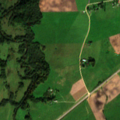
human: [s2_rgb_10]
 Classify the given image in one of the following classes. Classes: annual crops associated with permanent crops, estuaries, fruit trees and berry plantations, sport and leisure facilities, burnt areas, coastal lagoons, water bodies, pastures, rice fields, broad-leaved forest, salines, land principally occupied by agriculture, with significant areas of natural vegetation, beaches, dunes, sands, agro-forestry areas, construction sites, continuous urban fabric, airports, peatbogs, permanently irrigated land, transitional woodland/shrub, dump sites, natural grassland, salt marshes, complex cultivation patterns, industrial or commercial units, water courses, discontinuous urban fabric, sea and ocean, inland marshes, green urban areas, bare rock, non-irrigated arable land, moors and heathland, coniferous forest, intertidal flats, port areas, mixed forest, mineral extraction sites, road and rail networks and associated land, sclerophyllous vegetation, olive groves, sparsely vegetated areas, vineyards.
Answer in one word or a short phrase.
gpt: non-irrigated arable land, pastures, land principally occupied by agriculture, with significant areas of natural vegetation, broad-leaved forest